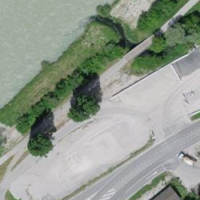
EUNIS habitat code: 56
Species observed at this site:
Artemisia vulgaris
Campanula rapunculoides
Anax parthenope
Cichorium intybus
Linaria vulgaris